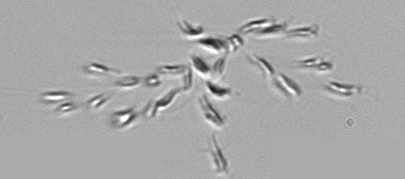
Label: Dinobryon